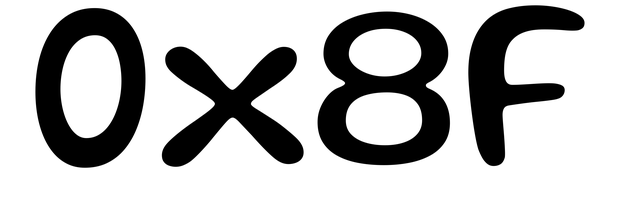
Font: Gluten_Regular